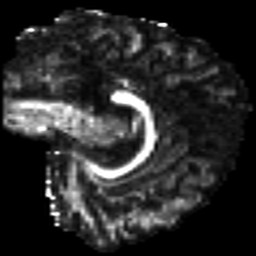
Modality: FA
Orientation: sagittal
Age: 23
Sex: male
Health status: ill
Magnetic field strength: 3 T
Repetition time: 9 s
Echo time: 0.093 s